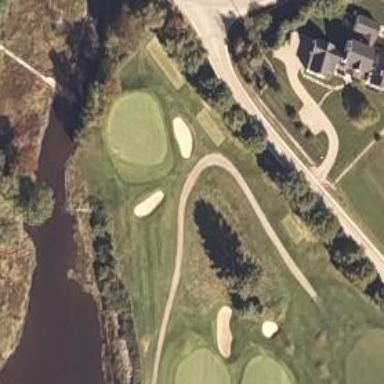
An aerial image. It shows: Path used for both walking and golf.